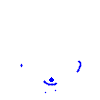
Particle: kaon